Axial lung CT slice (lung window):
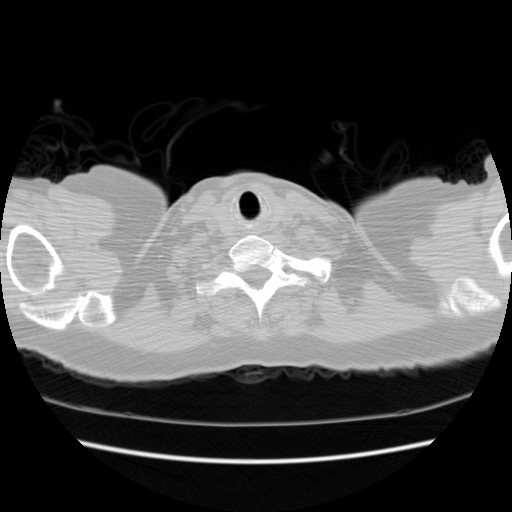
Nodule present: no